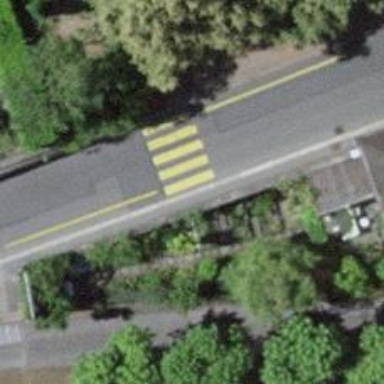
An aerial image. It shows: Raised kerb.